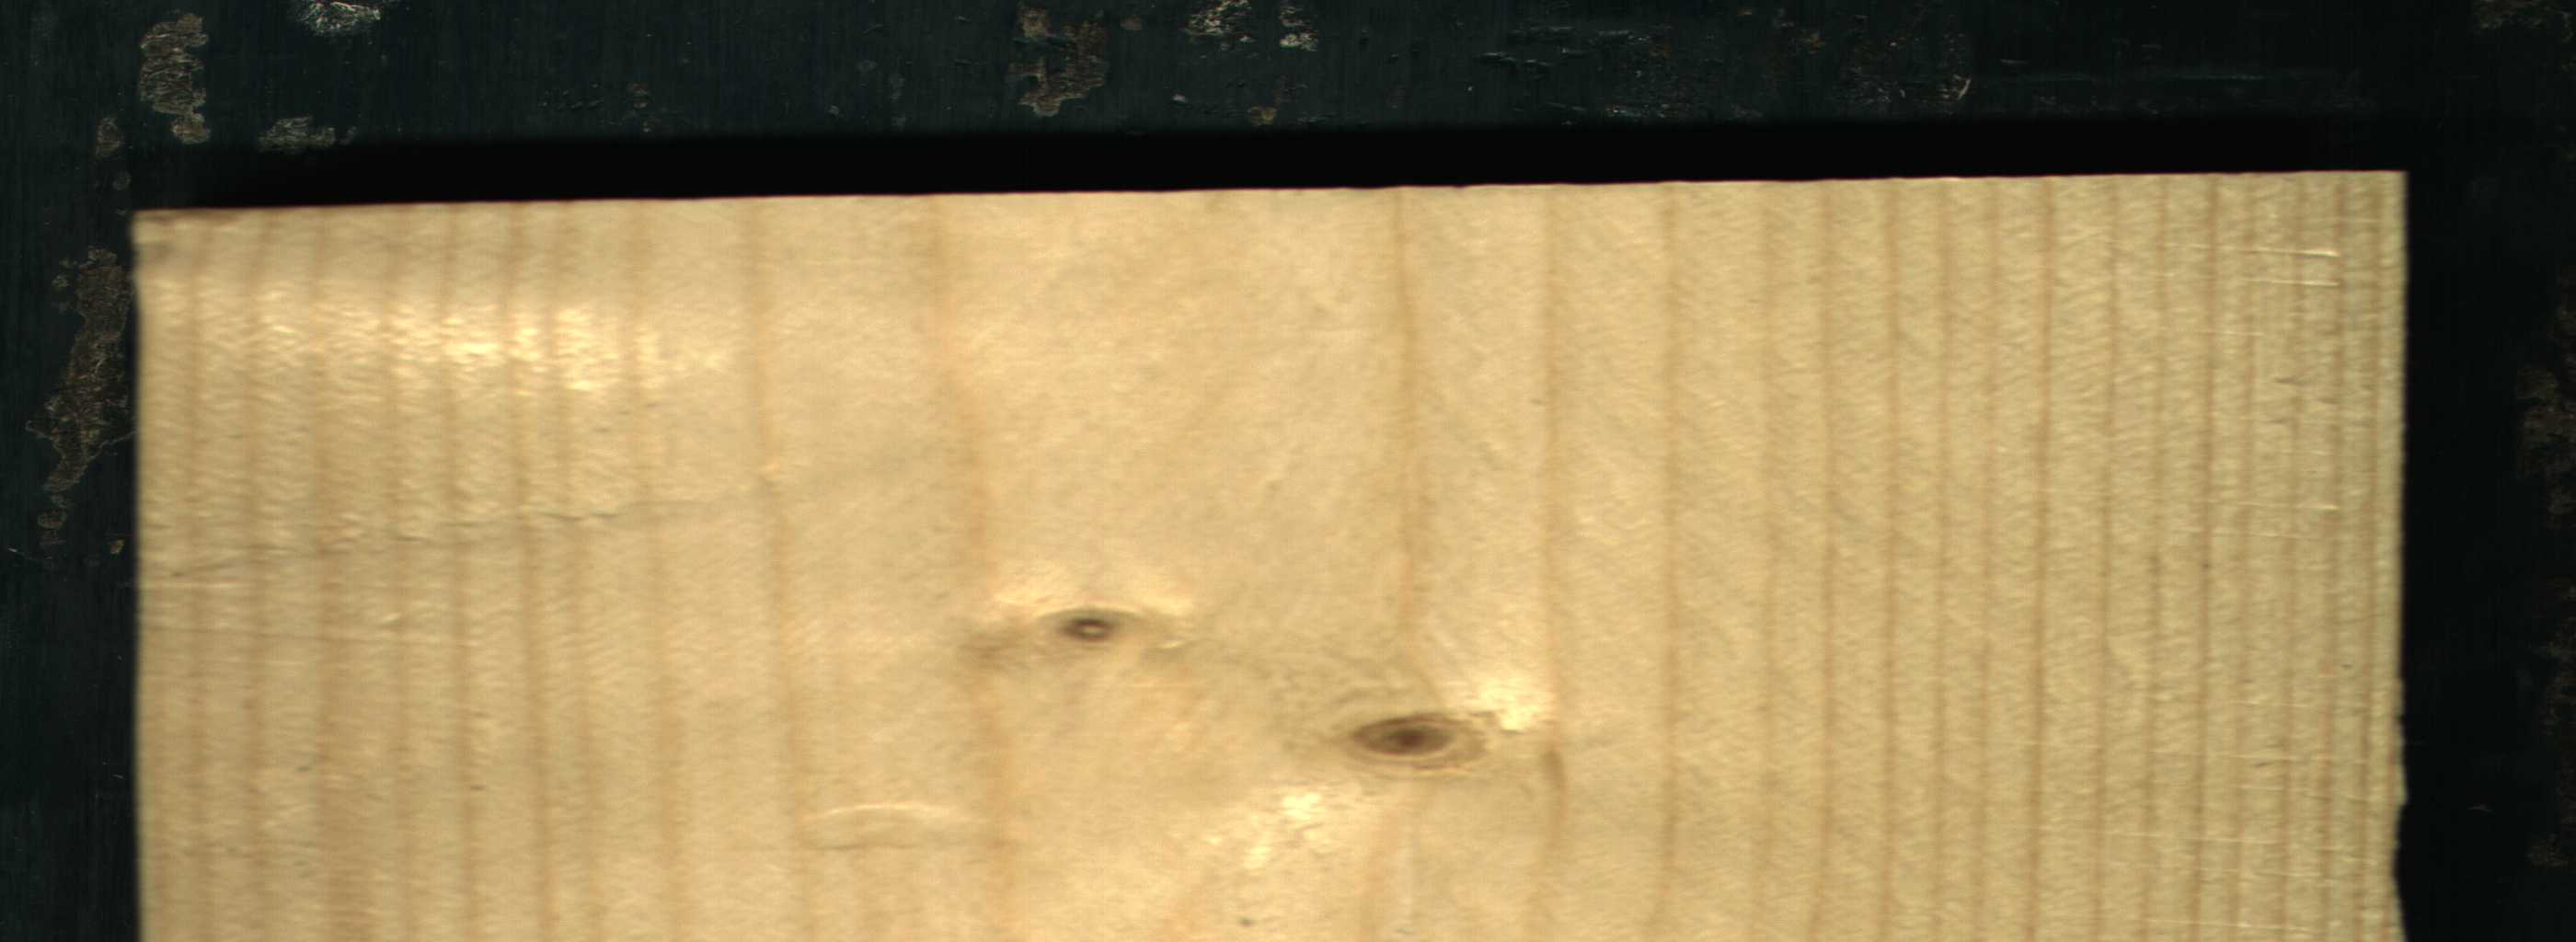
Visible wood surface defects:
Live_Knot
Live_Knot